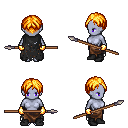
a pixel art fantasy rpg character, female body template, dark elf, purple skin, black tattered cape, robe skirt, light blonde parted hairstyle, gold gloves, black shoes, spear, four views (front, back, left, right), 2x2 character sprite sheet, small pixel art, hard edges, no anti-aliasing